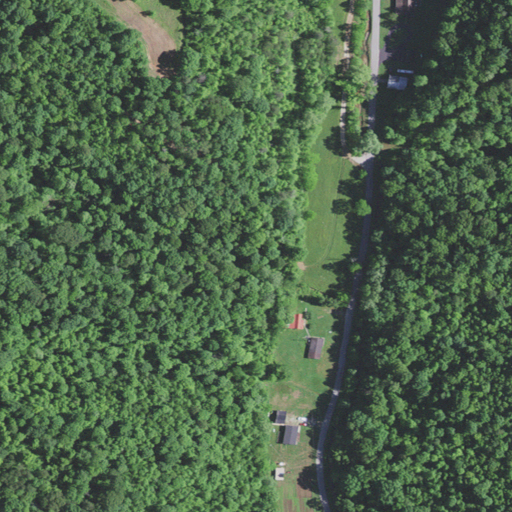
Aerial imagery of valley in Kentucky named Brushart Hollow containing deciduous forest, open development, shrub, mixed forest, low intensity development, grassland, and pasture